Question: :
: Mysql workbench
: To find the 2nd match for a particular user
: Profile_match
: a_profile_id, b_profile_id, a_profile_match_available_on, b_profile_match_available_on
:
1. Find all the matches for a particular user
2. Find all the dates of the match for that user
3. Find the 2nd match (id, date) for that user
:
'''
select * from profile_match
where (a_profile_id = '*****' and a_profile_match_available_on is not null)
or (b_profile_id = '*****' and b_profile_match_available_on is not null)
order by a_profile_match_available_on asc limit 1,1;
'''
:
1. A particular user can be either under a_profile_id or b_profile_id, so the date he is match can be a_profile_match_available_on or b_profile_match_available_on
2. The 'order by' doesn't help as the required date can be either on a_profile_match_available_on or b_profile_match_available_on
As seen in the photo (after export to excel), the highlighted profile id is the user I am looking at, and the highlighted dates are the day the user receive the match.

:
Outcome 1: Maybe can create a new column containing all the id of people matched with that user (non-highlighted id) and another column containing the all the highlight dates
Outcome 2: Maybe just have 4 columns. 1 column is id of user, 1 column is id of the user match, 1 column is date user is match, 1 column is date where user's match is match
~~~~~~~~: <URL>
The 2nd problem is that this query is only for a particular user. How do I expand this such that I can find the 2nd match for all my users?
:
:
To find the 2nd mutual like for all users
: I can find the 2nd mutual like for a particular user, but my query can't do it for all my user
Query:
'''
select * from profile_match
where (a_profile_id = '*****'
or b_profile_id = '*****')
and (a_profile_match_status = 1 and b_profile_match_status = 1)
order by created_on asc limit 1,1;
'''
Info: and only takes value of 0 or 1. When both is 1, it means both users like each other. Created_on is simply the date both users indicate like.
Thanks guys!
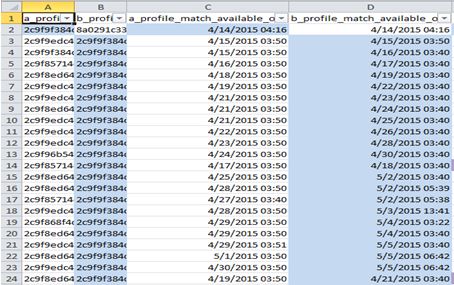
Answer: For you can try following query:
'''
SELECT * FROM profile_match
WHERE (a_profile_id = 1 AND a_profile_match_available_on is not null)
OR (b_profile_id = 1 AND b_profile_match_available_on is not null)
ORDER BY (case when a_profile_id=1
THEN a_profile_match_available_on
ELSE b_profile_match_available_on end
) asc limit 1,1;
'''
check following <URL>
check following <URL>:
'''
SELECT * FROM (SELECT P1.* FROM
(SELECT
a_profile_id AS profile_id,
a_profile_match_available_on as profile_match_available_on
FROM profile_match
UNION SELECT
b_profile_id AS profile_id,
b_profile_match_available_on as profile_match_available_on
FROM profile_match) AS P1
) AS P2
GROUP BY P2.profile_id
HAVING P2.profile_id=1 AND
profile_match_available_on > MIN(profile_match_available_on);
'''
'''
SELECT * FROM (SELECT P1.* FROM
(SELECT
a_profile_id AS profile_id,
a_profile_match_available_on as profile_match_available_on
FROM profile_match
UNION SELECT
b_profile_id AS profile_id,
b_profile_match_available_on as profile_match_available_on
FROM profile_match) AS P1
) AS P2
GROUP BY P2.profile_id
HAVING profile_match_available_on > MIN(profile_match_available_on);
'''